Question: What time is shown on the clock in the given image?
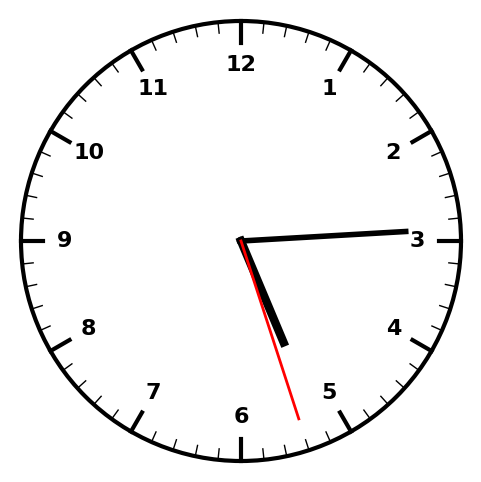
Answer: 05:14:27